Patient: sex M, age 43
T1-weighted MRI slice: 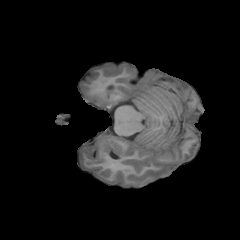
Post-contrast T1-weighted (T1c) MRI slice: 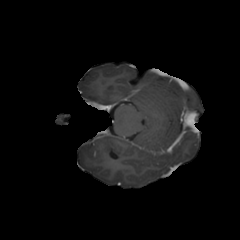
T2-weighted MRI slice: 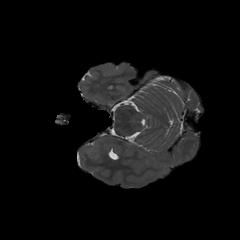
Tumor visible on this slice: no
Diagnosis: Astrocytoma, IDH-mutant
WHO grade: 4